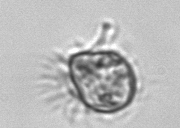
Label: Ciliophora